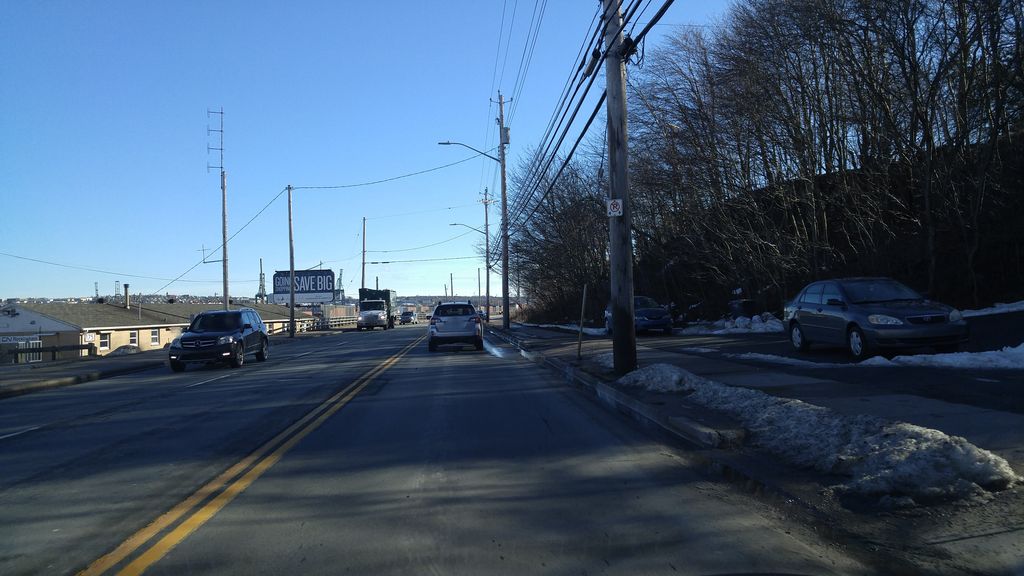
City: halifax